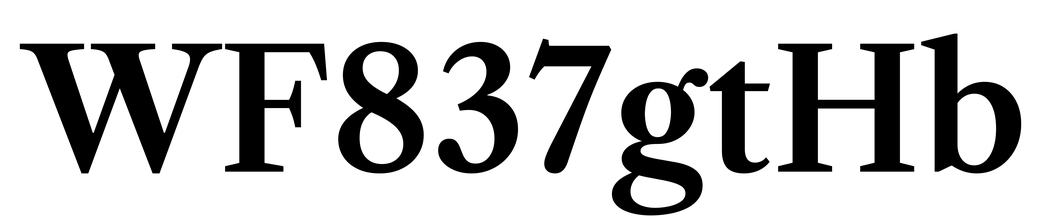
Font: LibreCaslonText_SemiBold